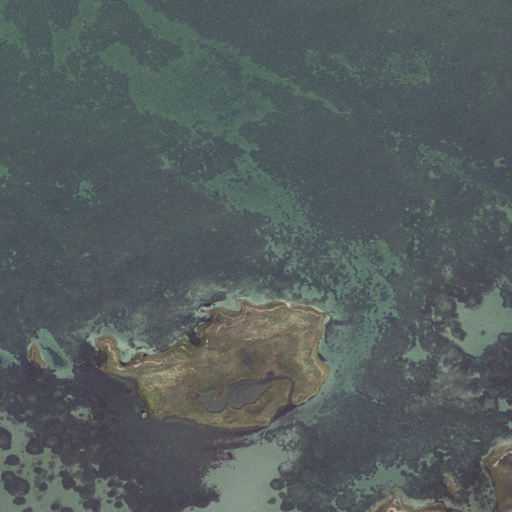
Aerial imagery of island in North Carolina named Cockrel Creek Island containing open water and herbaceous wetlands